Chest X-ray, PA view. Patient: 42 years old, sex F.
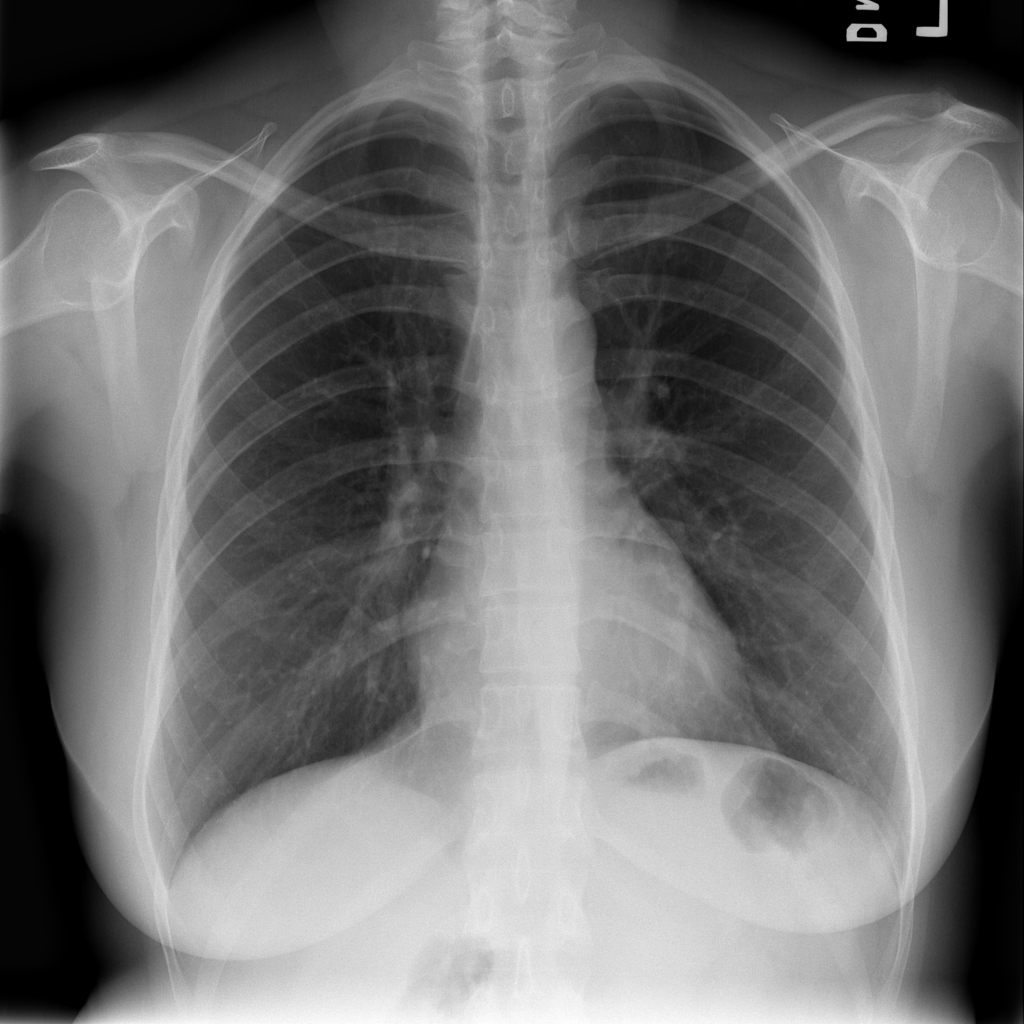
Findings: No Finding